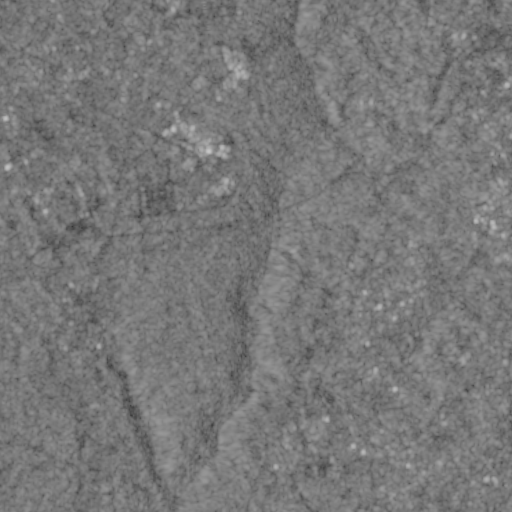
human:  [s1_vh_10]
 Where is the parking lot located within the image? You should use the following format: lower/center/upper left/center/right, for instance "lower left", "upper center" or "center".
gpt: The parking lot is located in the lower right of the image.
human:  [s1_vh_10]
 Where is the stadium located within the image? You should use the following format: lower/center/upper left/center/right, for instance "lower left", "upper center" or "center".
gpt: The stadium is located in the lower center of the image.
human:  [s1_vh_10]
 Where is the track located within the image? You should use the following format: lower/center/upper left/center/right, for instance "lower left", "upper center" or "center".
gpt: There is no track in the image.

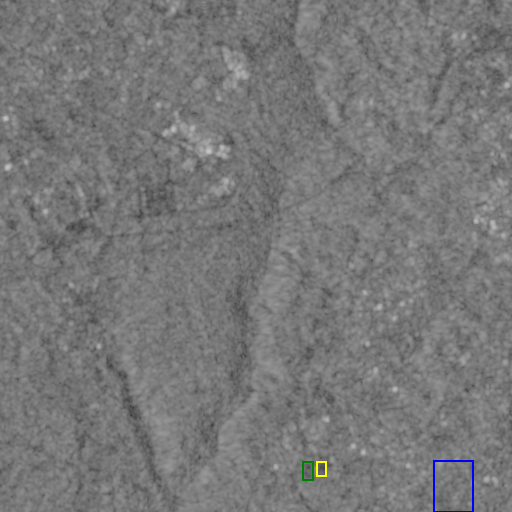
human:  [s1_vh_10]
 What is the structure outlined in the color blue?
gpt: The structure outlined in blue is a crop field.
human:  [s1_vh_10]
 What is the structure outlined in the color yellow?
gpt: The structure outlined in yellow is a park.
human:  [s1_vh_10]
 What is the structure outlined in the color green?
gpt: The structure outlined in green is a parking lot.
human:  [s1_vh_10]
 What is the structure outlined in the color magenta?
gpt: There is no magenta outline.